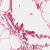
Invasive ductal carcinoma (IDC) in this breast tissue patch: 0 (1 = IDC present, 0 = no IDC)